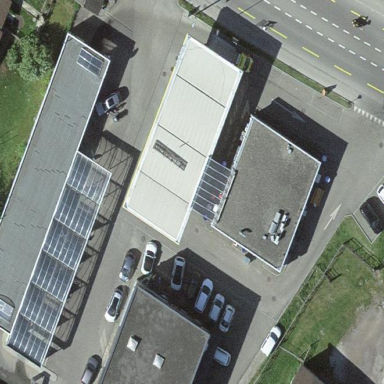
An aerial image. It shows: Fuel station.